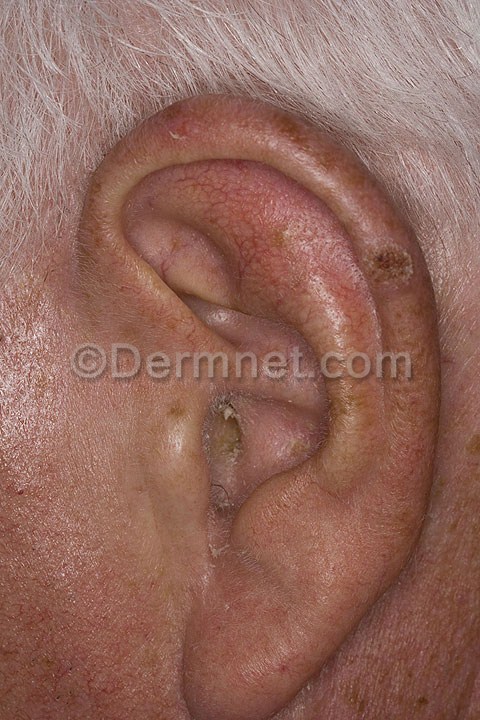
Disease: Actinic Keratosis Basal Cell Carcinoma and other Malignant Lesions